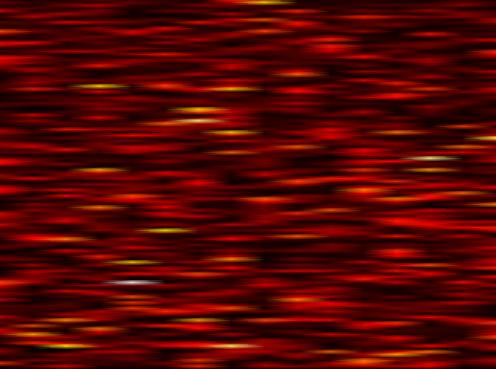
Label: FOFDM